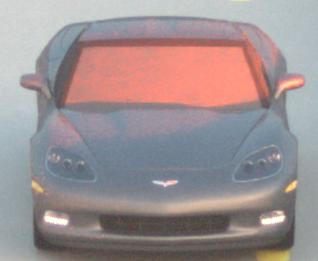
Make: Chevrolet
Model: Corvette Coupé
Detailed model: Corvette (C6) Coupé
Model produced from: 2005/02
Model produced until: 2008/03
Doors: 3
Color: gray
Road condition: dry road
Daytime: sunrise or sunset
Contrast: medium contrast